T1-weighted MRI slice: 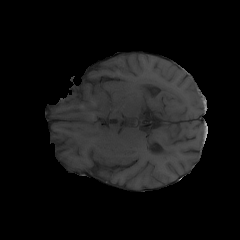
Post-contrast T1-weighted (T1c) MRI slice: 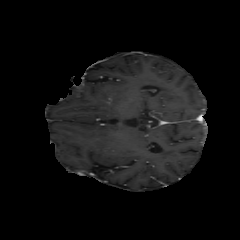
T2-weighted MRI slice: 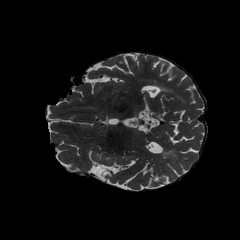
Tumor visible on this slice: no